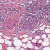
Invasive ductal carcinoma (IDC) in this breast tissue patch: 1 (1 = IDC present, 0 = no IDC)